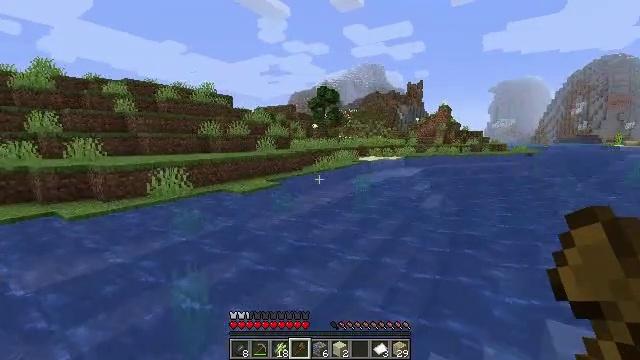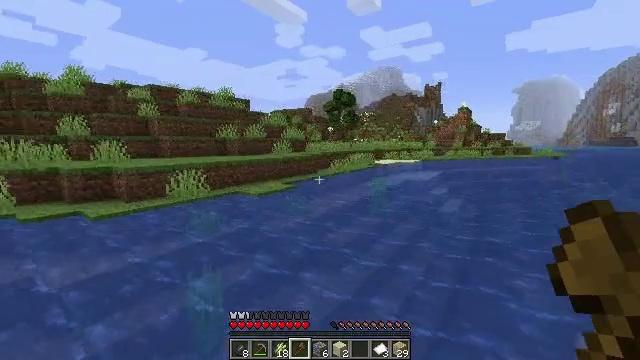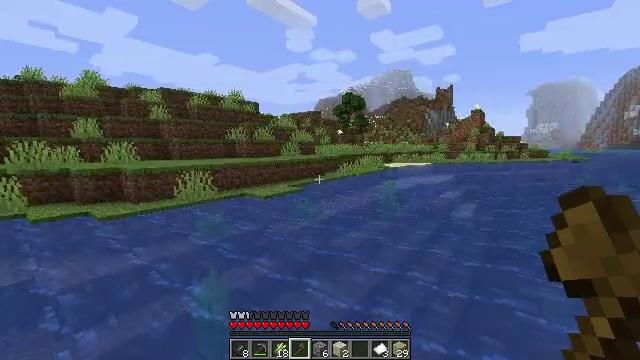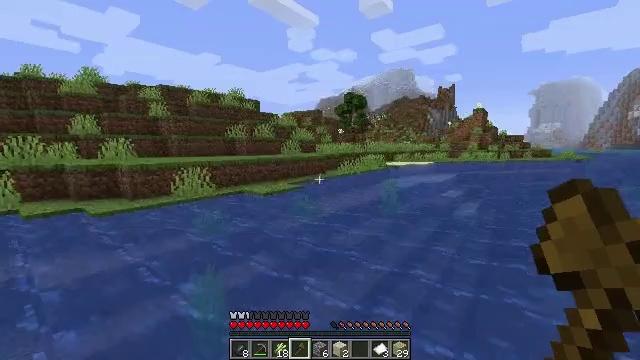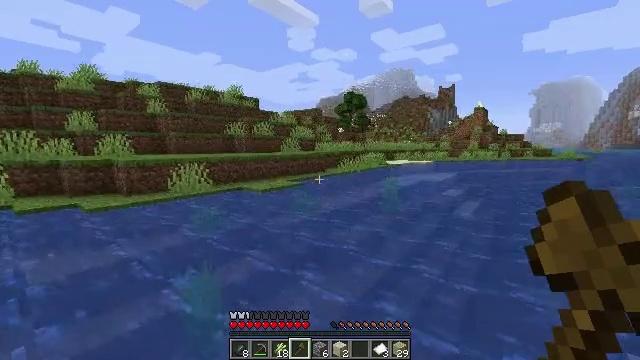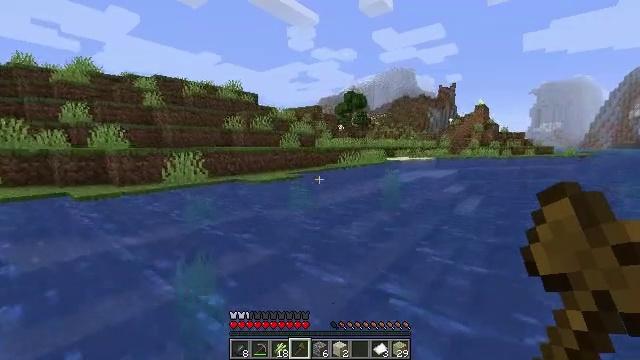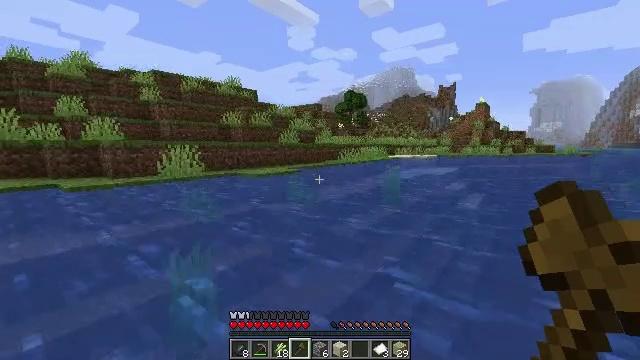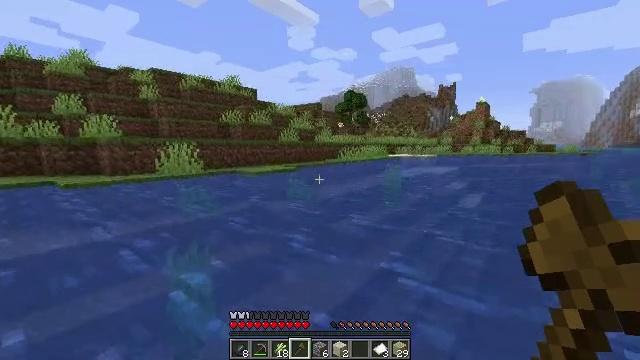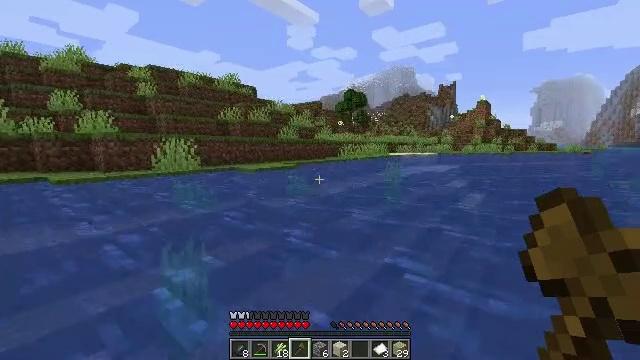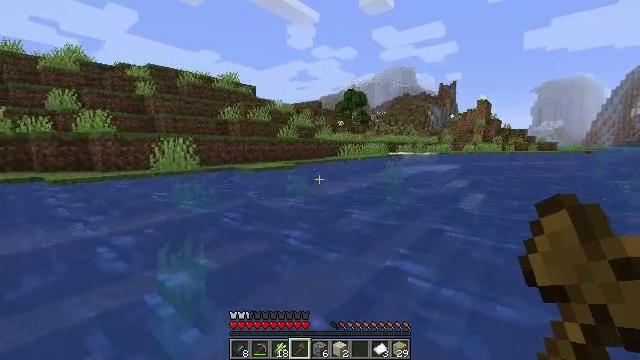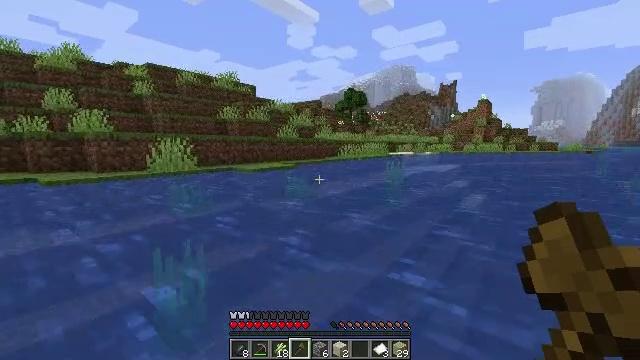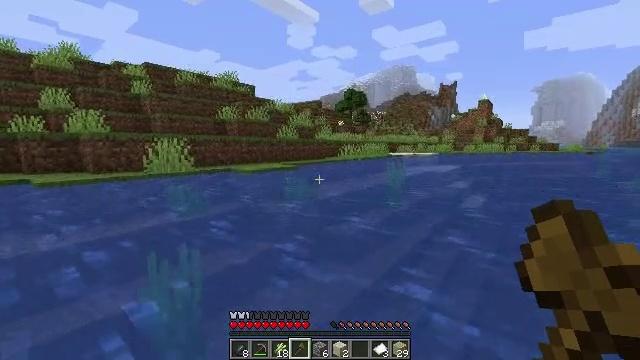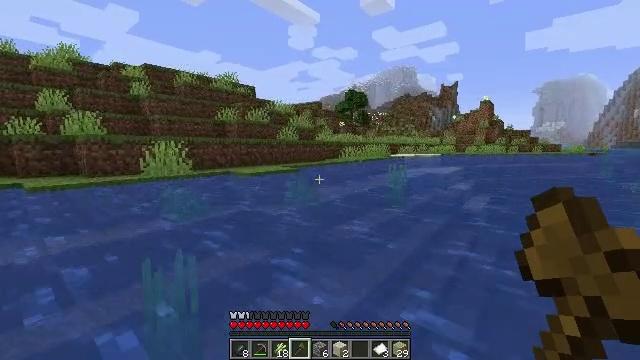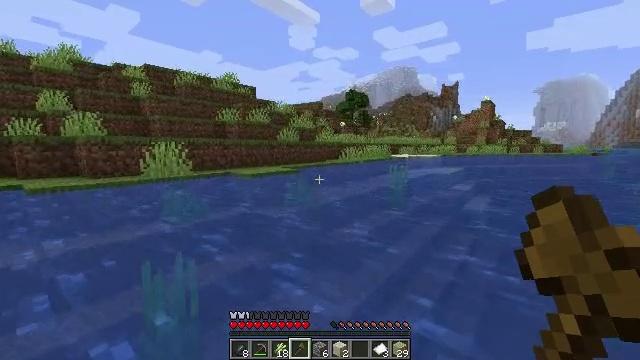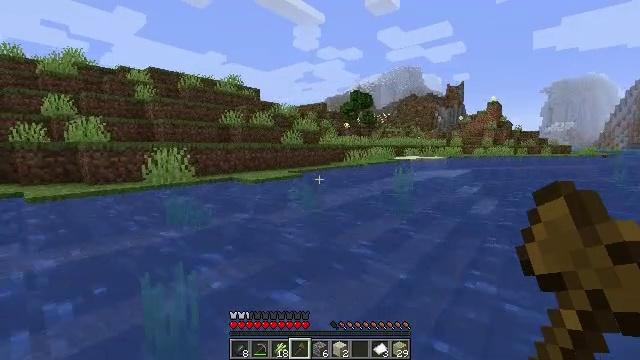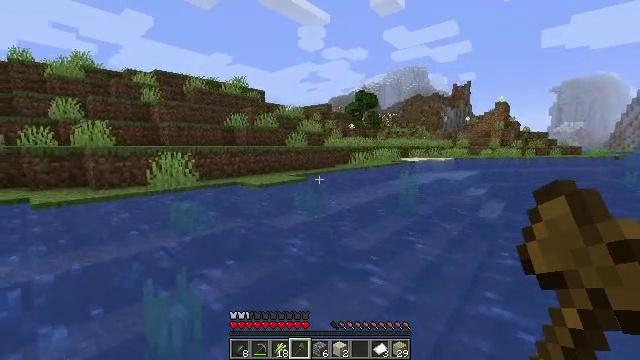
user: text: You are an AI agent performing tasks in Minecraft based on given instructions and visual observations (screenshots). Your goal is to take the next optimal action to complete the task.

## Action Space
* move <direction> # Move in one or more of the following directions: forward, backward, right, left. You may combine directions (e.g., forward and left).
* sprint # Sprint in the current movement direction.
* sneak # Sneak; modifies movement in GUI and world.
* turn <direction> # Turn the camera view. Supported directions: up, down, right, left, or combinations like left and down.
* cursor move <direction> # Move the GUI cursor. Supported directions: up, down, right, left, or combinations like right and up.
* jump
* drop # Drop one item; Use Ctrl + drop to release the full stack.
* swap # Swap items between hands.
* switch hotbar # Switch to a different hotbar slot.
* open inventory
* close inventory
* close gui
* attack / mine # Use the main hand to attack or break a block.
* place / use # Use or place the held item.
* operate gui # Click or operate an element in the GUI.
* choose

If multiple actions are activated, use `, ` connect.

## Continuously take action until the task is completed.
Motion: motion action
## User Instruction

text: Collect sugar cane near water sources.
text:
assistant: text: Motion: move forward, turn left
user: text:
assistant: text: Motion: move forward, turn left
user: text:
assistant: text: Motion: move forward
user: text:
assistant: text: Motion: move forward
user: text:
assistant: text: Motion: move forward
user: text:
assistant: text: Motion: move forward
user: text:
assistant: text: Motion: move forward
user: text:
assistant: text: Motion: move forward
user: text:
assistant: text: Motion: move forward
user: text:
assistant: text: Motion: move forward
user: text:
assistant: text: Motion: move forward, jump
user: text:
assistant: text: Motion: move forward, jump
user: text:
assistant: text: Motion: move forward, jump
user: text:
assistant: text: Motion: move forward, jump
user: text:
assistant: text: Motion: move forward, turn left, jump
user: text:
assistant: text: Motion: move forward, jump
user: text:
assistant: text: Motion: move forward, jump
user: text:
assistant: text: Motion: move forward, jump
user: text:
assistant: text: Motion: move forward, jump
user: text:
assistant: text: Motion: move forward, jump
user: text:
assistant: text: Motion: move forward, jump
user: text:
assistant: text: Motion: move forward, jump
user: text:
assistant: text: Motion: move forward, jump
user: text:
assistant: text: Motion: move forward, jump
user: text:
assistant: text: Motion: move forward, jump
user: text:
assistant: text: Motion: move forward, jump
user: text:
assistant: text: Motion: move forward, jump
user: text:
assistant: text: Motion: move forward, jump
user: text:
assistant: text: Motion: move forward, jump
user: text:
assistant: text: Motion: move forward, jump